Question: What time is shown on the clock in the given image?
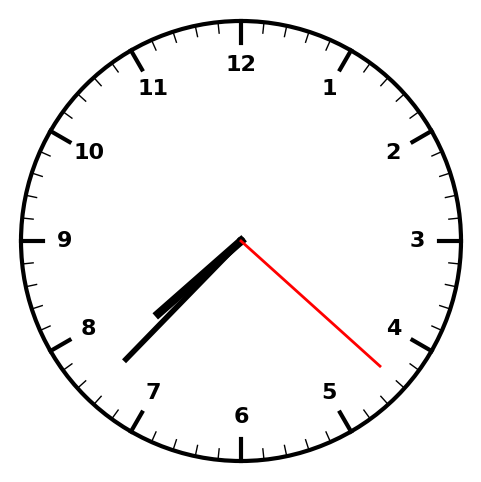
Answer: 07:37:22